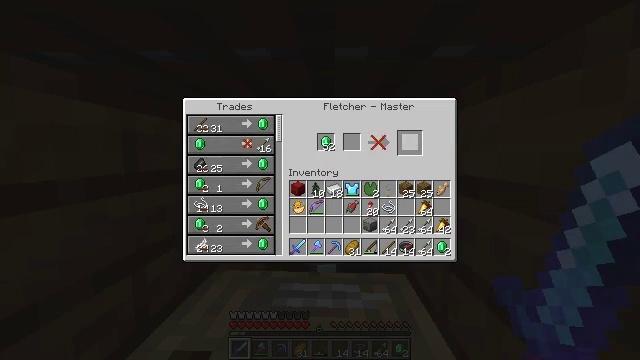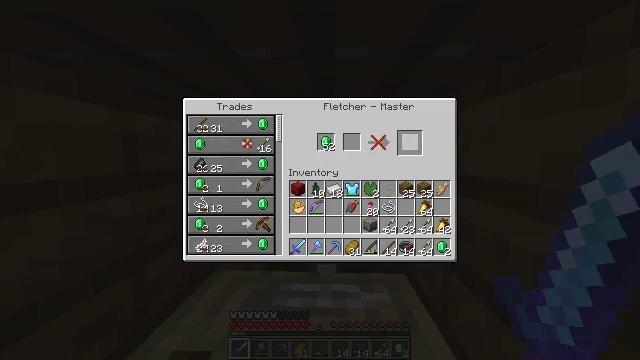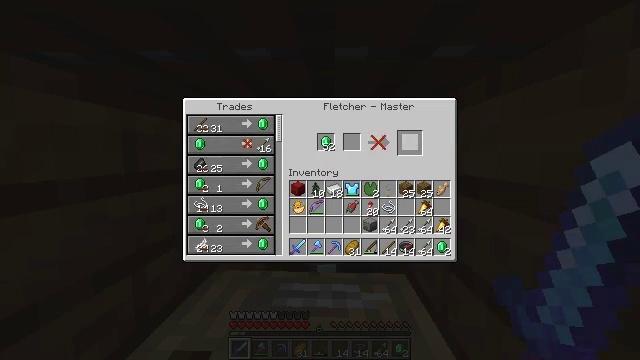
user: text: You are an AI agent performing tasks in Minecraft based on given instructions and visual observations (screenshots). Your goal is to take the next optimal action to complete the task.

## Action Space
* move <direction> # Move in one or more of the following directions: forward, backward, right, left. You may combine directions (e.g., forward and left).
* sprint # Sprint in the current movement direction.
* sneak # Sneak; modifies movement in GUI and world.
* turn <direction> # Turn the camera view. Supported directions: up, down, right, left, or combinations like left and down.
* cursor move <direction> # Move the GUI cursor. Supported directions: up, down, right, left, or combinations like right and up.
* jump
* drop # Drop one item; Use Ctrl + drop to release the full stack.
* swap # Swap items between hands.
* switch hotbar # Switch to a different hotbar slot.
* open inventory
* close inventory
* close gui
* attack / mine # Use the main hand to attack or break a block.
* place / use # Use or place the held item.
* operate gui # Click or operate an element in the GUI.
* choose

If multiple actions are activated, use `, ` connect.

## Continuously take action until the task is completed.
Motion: motion action
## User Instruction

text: Craft arrows with the necessary materials in the crafting table.
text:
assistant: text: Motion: sneak
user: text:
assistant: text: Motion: sneak
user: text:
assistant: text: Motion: sneak